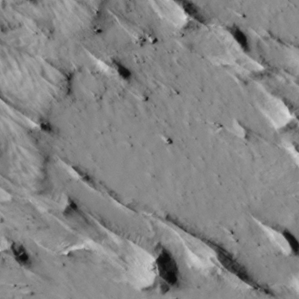
Label: non_frost